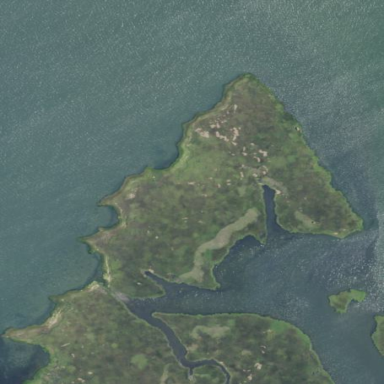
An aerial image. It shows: Islet along the natural coastline.